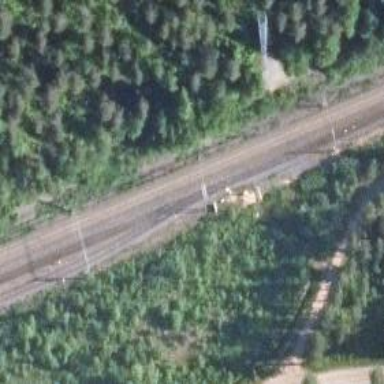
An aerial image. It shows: Railway track with electrified contact lines. This is siding track.